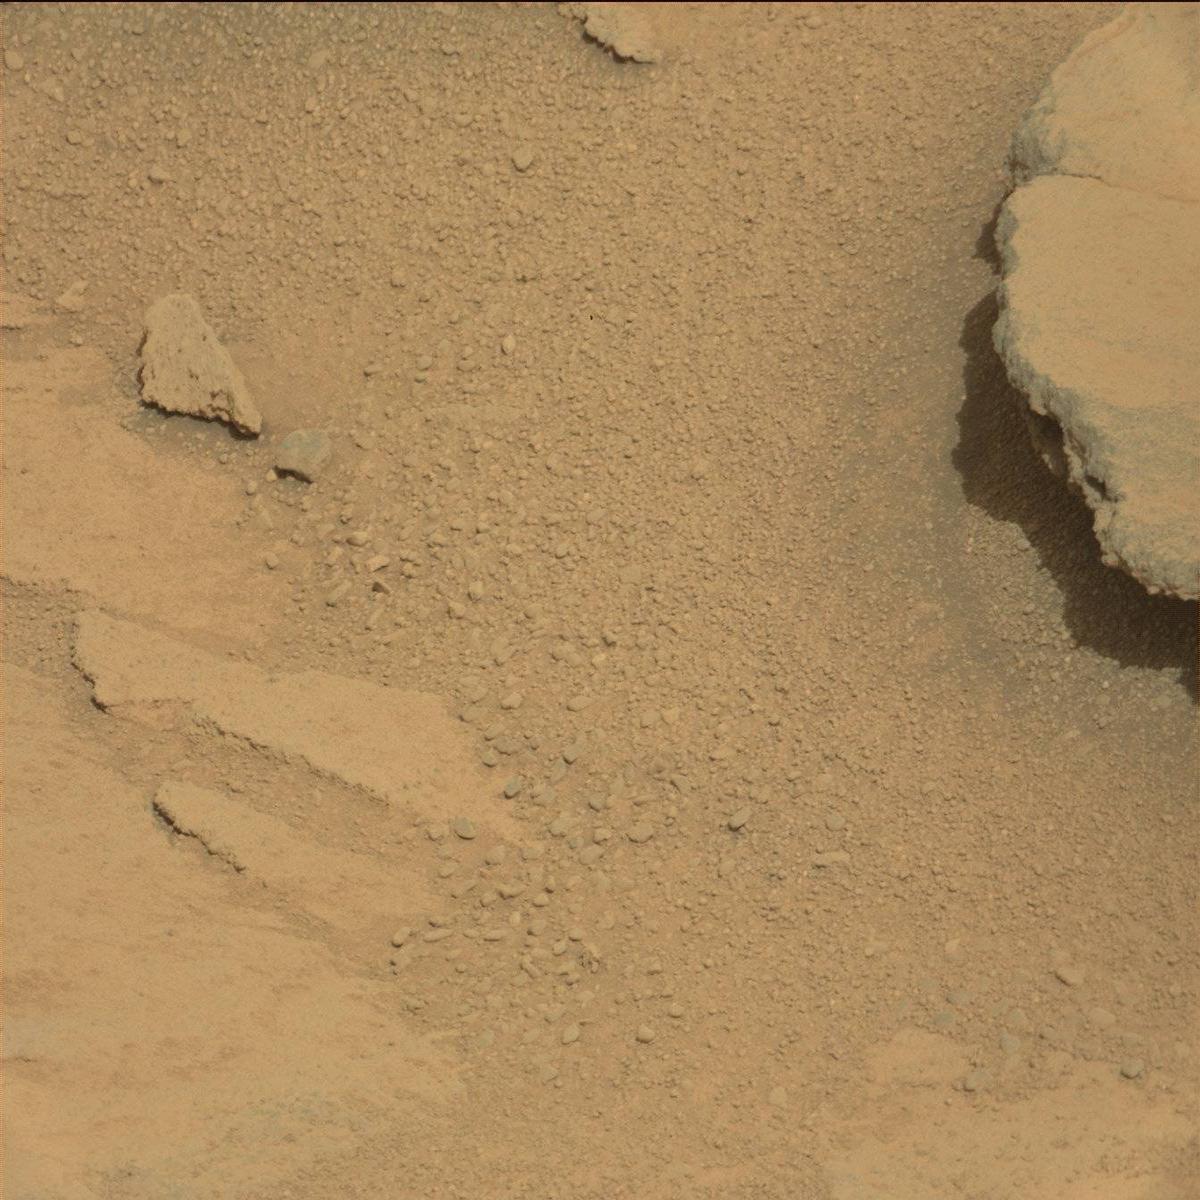
Terrain classes present: Bedrock, Rock, Sand / Soil